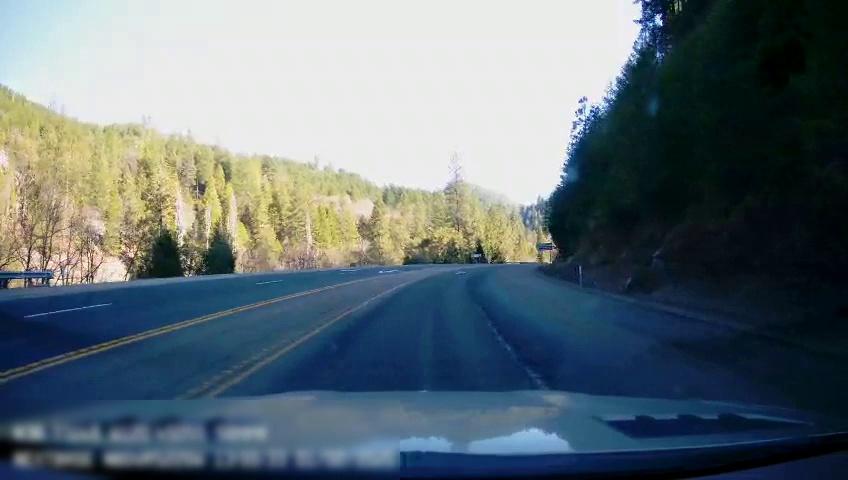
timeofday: Day
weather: Sunny
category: Drivable Space
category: Lanes | Opposite Lane
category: Lanes | Alternate Lane
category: Lanes | Opposite Lane
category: Lanes | Current Lane
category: Lanes | Alternate Lane
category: Lanes | Opposite Lane
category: Traffic | Signs